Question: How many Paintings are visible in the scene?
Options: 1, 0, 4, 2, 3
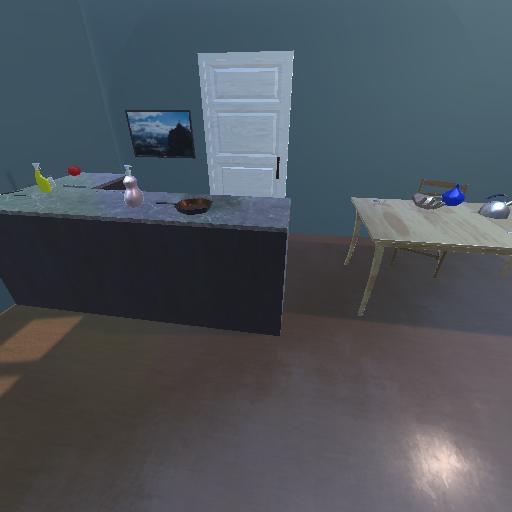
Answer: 1